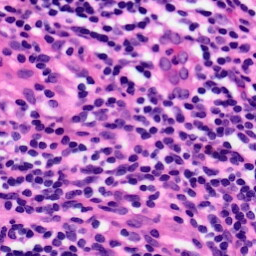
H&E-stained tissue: Pancreatic